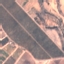
Land use / land cover class: PermanentCrop